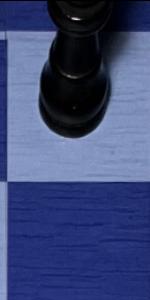
Label: Empty